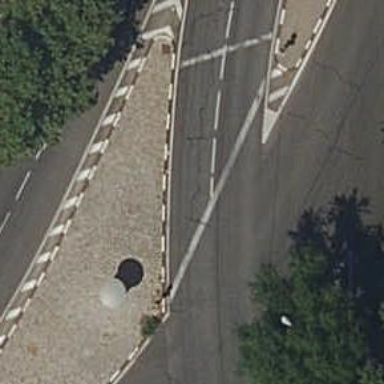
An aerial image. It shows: Road with traffic signals.